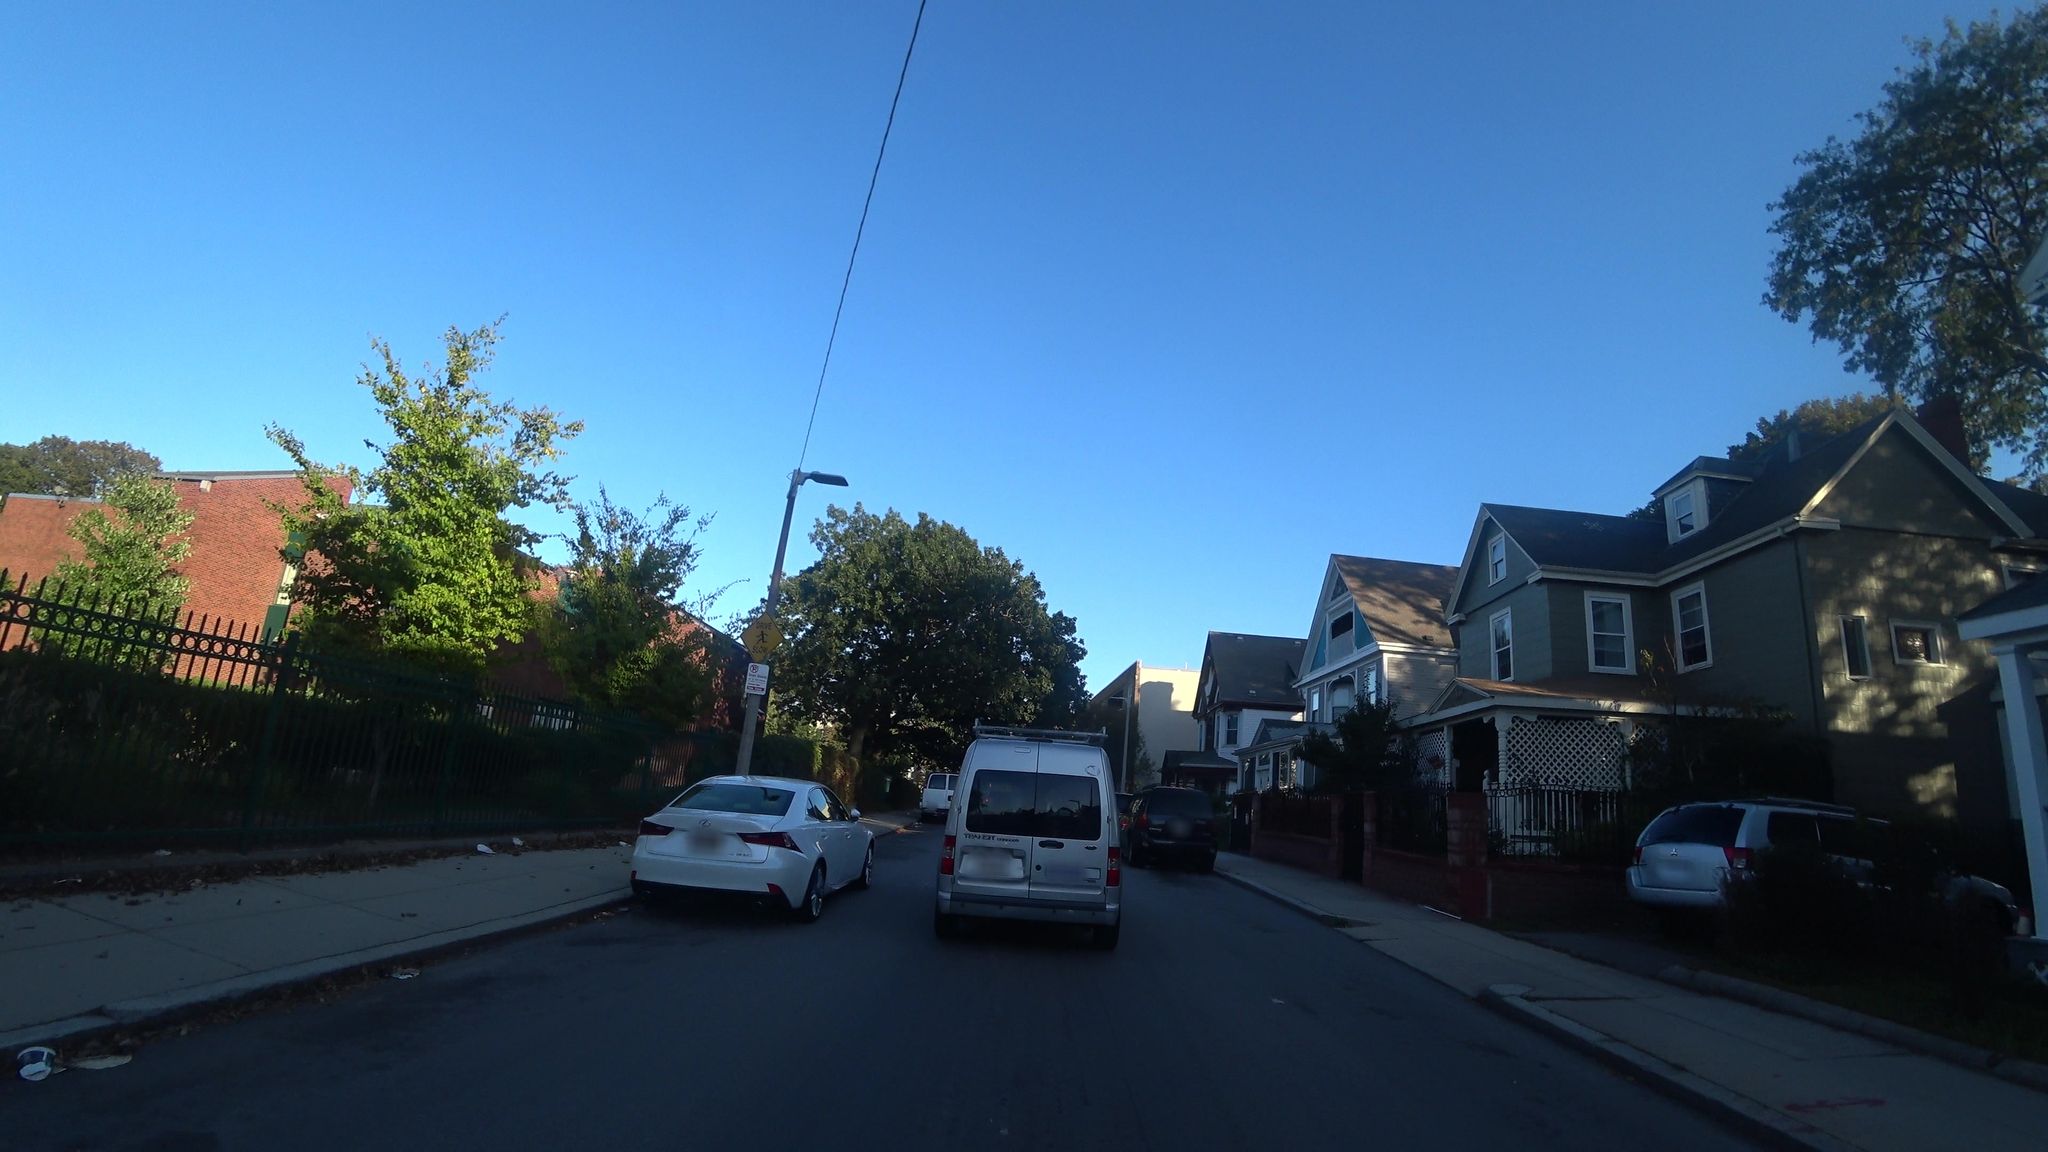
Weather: clear
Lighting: day
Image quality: good
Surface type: driving surface
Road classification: residential
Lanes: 1
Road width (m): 12.2
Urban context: urban centre
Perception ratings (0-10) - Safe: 5.61, Lively: 8.6, Beautiful: 7.95, Boring: 2.08, Depressing: 0.67, Wealthy: 4.72